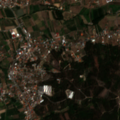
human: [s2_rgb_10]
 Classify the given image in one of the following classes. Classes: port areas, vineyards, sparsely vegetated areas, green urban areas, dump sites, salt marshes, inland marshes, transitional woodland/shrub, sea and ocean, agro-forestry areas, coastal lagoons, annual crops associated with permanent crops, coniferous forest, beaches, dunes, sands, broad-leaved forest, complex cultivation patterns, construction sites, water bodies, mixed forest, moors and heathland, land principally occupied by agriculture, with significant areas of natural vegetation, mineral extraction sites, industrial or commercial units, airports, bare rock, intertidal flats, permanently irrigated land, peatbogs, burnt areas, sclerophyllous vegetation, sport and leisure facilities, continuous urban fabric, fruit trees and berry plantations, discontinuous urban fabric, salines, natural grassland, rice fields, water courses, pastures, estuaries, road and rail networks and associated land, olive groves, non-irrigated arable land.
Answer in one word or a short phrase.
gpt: continuous urban fabric, discontinuous urban fabric, permanently irrigated land, olive groves, complex cultivation patterns, mixed forest